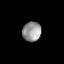
Tissue: prostate
Cell type: T cells
Senescence score: 0.7203
Nuclear area (px): 368
Mean DAPI intensity: 146.405